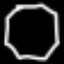
Label: octagon